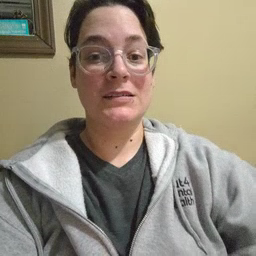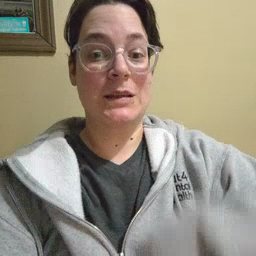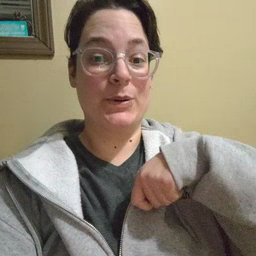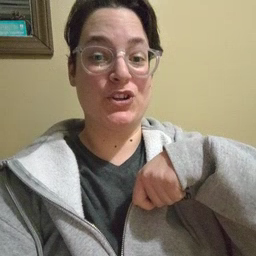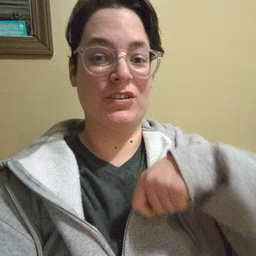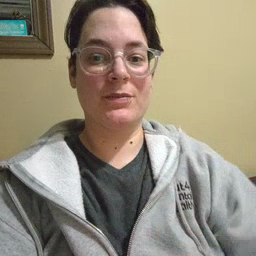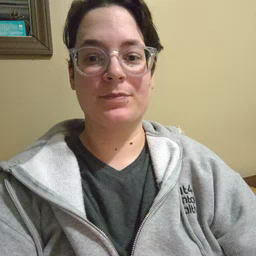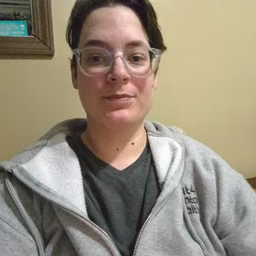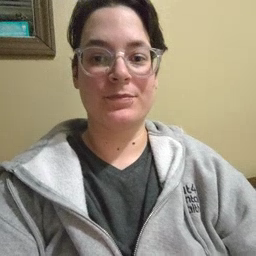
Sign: zipper